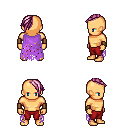
a pixel art fantasy rpg character, male body template, human, tanned skin, maroon tattered cape, red pants, pink long mohawk hairstyle, leather bracers, four views (front, back, left, right), 2x2 character sprite sheet, small pixel art, hard edges, no anti-aliasing